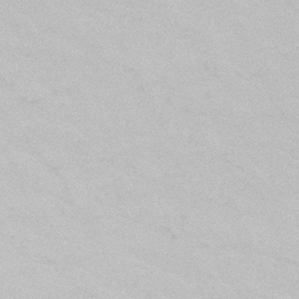
Label: frost